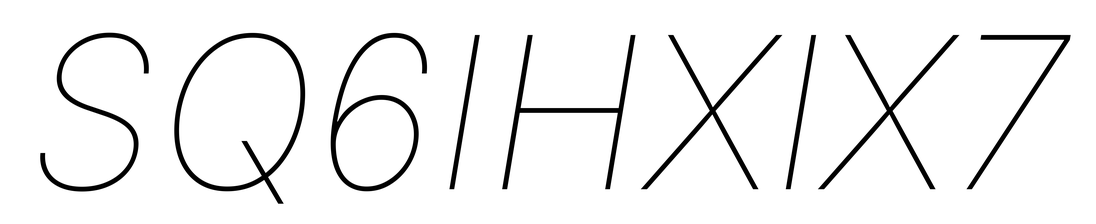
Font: Inter-Italic_Thin_Italic